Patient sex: F
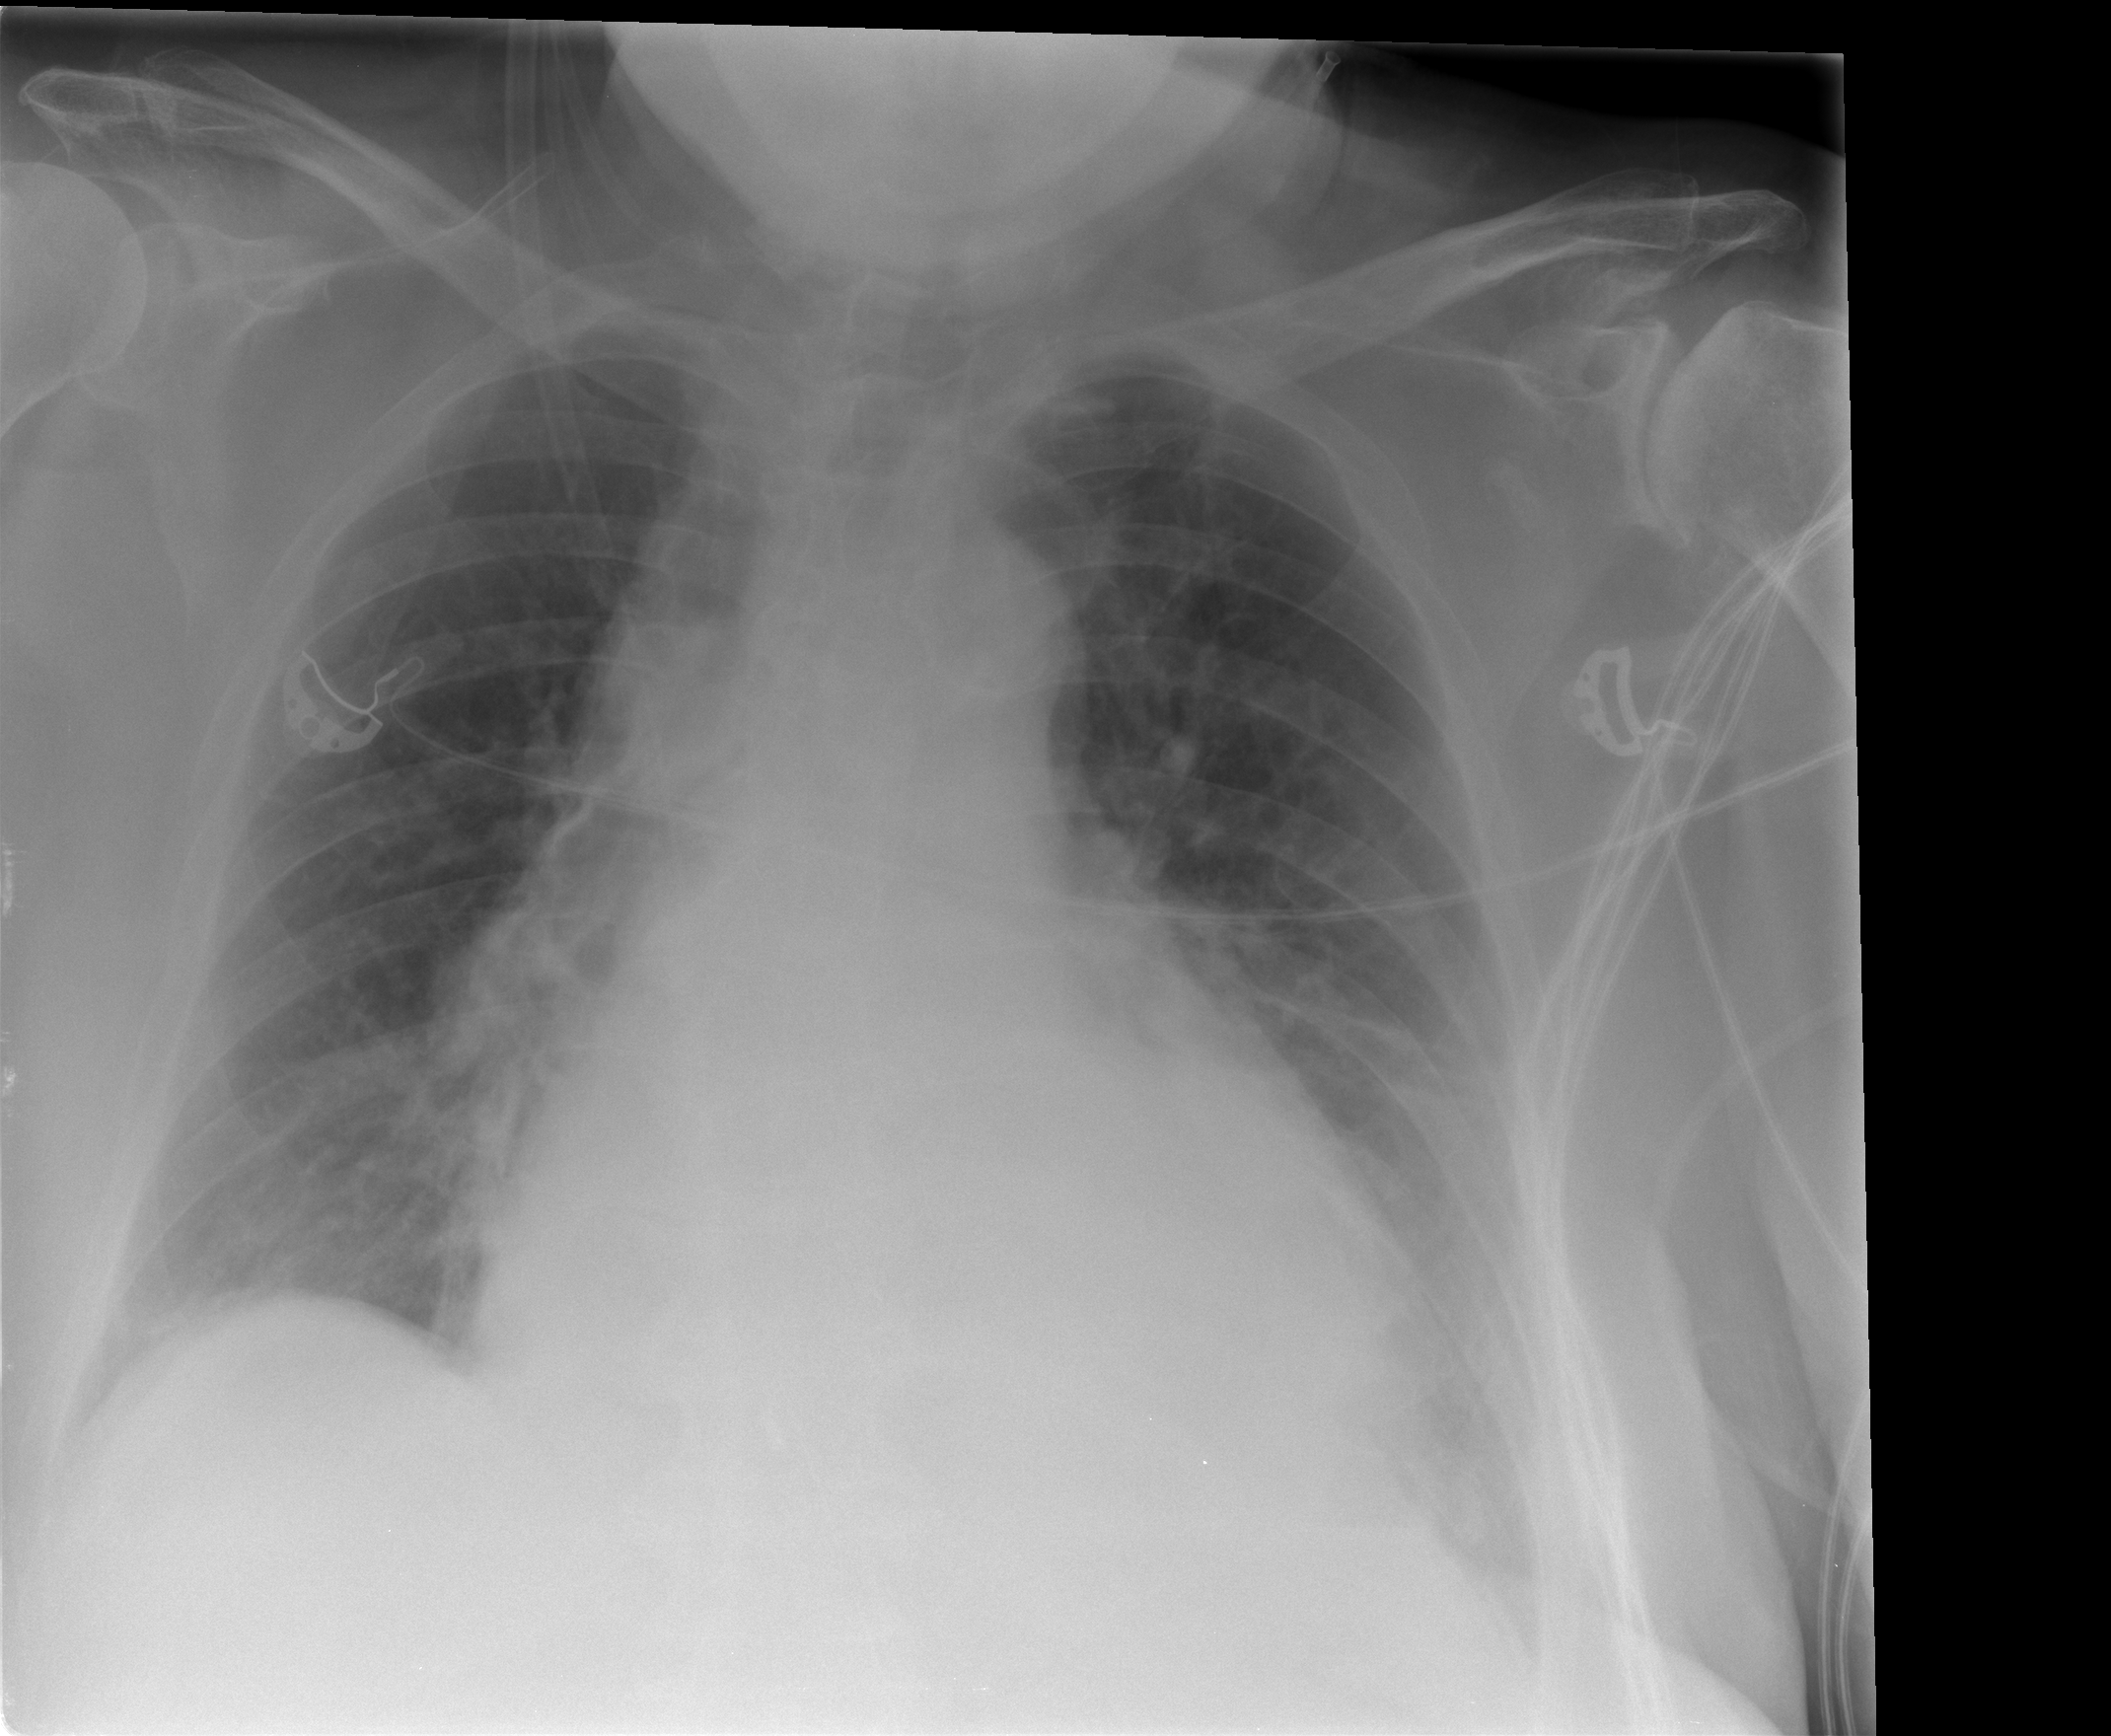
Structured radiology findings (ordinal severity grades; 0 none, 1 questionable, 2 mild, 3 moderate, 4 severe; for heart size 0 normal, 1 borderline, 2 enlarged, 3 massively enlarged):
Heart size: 3
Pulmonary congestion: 1
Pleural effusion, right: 0
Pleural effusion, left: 1
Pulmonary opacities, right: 0
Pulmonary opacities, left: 0
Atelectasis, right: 0
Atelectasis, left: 2